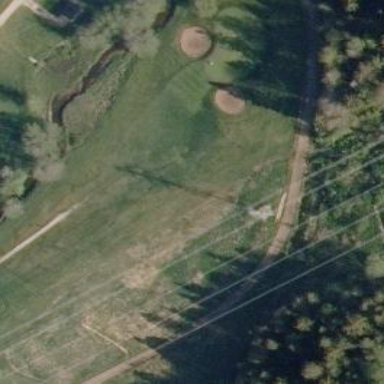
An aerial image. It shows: Grassy area designated as golf fairway.